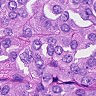
Metastatic tissue present: yes